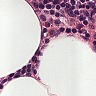
Metastatic tissue present: no